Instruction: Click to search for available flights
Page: home
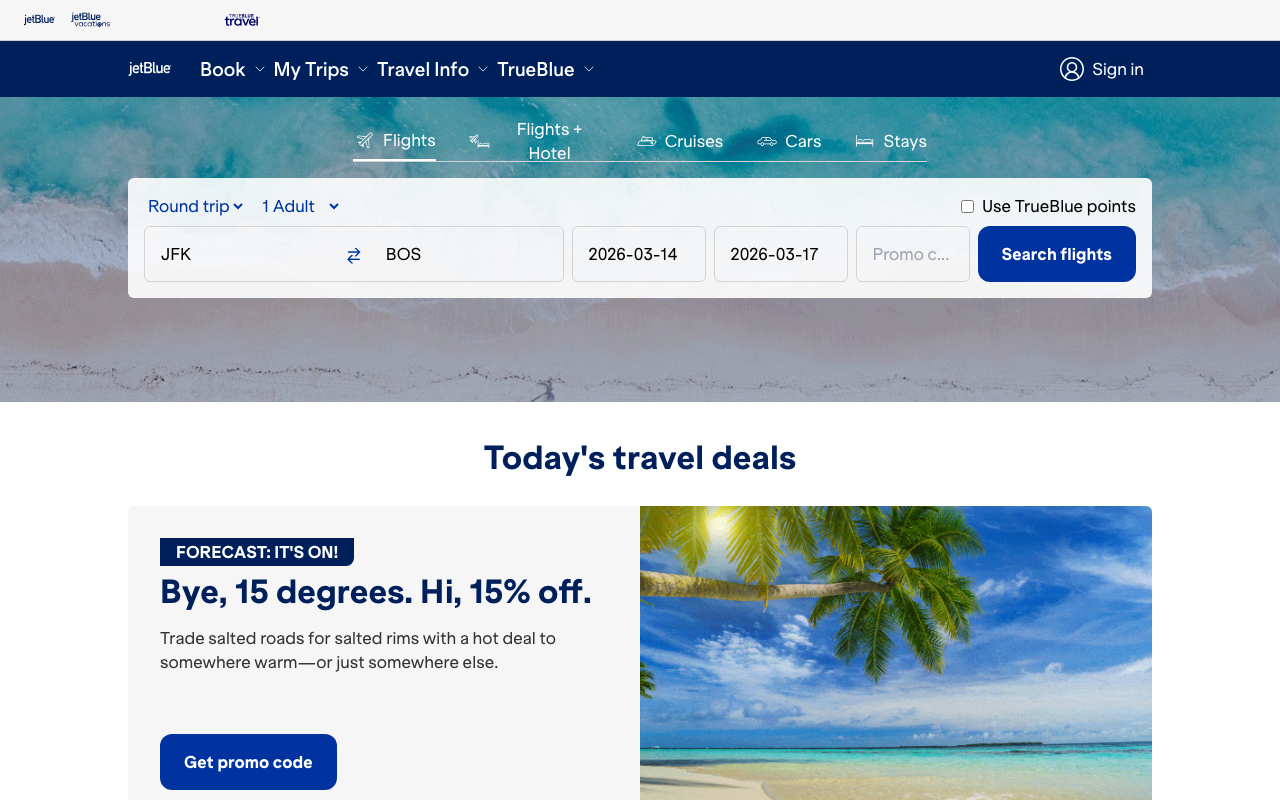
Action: click